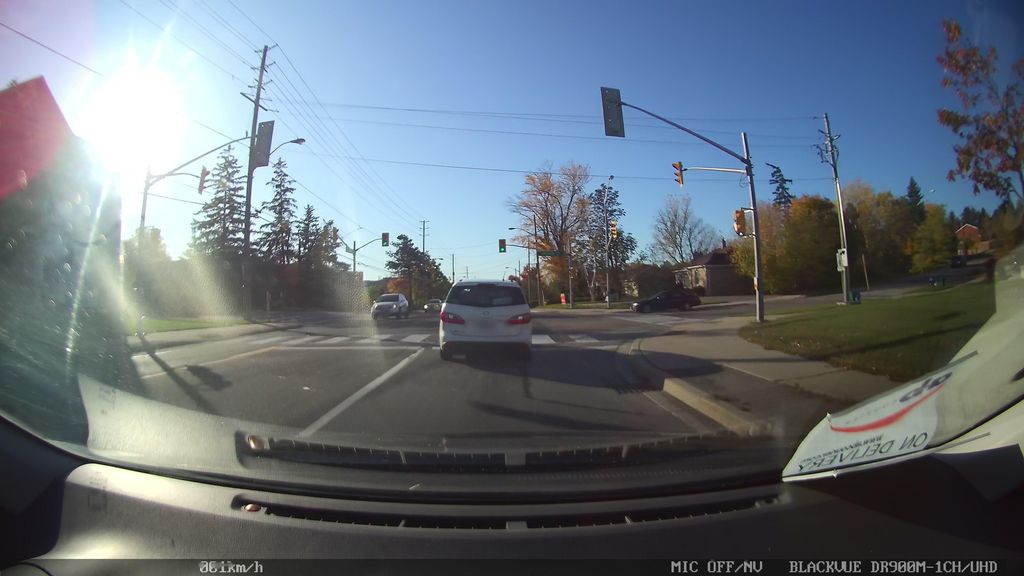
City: toronto